Question: Ok, my previous question/setup had too many variables, so I'm stripping this down to it's bare bones components.
Given the code below using StructureMap3...
'''
//IoC setup
For<HttpContextBase>().UseSpecial(x => x.ConstructedBy(y => HttpContext.Current != null ? new HttpContextWrapper(HttpContext.Current) : null ));
For<ICurrentUser>().Use<CurrentUser>();
//Classes used
public class CurrentUser : ICurrentUser
{
public CurrentUser(HttpContextBase httpContext)
{
if (httpContext == null) return;
if (httpContext.User == null) return;
var user = httpContext.User;
if (!user.Identity.IsAuthenticated) return;
UserId = httpContext.User.GetIdentityId().GetValueOrDefault();
UserName = httpContext.User.Identity.Name;
}
public Guid UserId { get; set; }
public string UserName { get; set; }
}
public static class ClaimsExtensionMethods
public static Guid? GetIdentityId(this IPrincipal principal)
{
//Account for possible nulls
var claimsPrincipal = principal as ClaimsPrincipal;
if (claimsPrincipal == null)
return null;
var claimsIdentity = claimsPrincipal.Identity as ClaimsIdentity;
if (claimsIdentity == null)
return null;
var claim = claimsIdentity.FindFirst(x => x.Type == ClaimTypes.NameIdentifier);
if (claim == null)
return null;
//Account for possible invalid value since claim values are strings
Guid? id = null;
try
{
id = Guid.Parse(claim.Value);
}
catch (ArgumentNullException) { }
catch (FormatException) { }
return id;
}
}
'''
How is this possible in the Watch window?

---
I have a ISecurityService that I use to obtain verify some things when a user requests a page. This service depends on a small interface that I've called ICurrentUser. The class implementation is pretty plain, really it could be a struct.'''
public interface ICurrentUser
{
Guid UserId { get; }
string UserName { get; }
}
'''
This is obtained via dependency injection using the below code.'''
For<ICurrentUser>().Use(ctx => getCurrentUser(ctx.GetInstance<HttpContextBase>()));
For<HttpContextBase>().Use(() => getHttpContext());
private HttpContextBase getHttpContext()
{
return new HttpContextWrapper(HttpContext.Current);
}
private ICurrentUser getCurrentUser(HttpContextBase httpContext)
{
if (httpContext == null) return null;
if (httpContext.User == null) return null; // <---
var user = httpContext.User;
if (!user.Identity.IsAuthenticated) return null;
var personId = user.GetIdentityId().GetValueOrDefault();
return new CurrentUser(personId, ClaimsPrincipal.Current.Identity.Name);
}
'''
When a request comes in, my site wide authentication happens first, which depends on 'ISecurityService'. This happens inside of OWIN and appears to occur before 'HttpContext.User' has been populated, so it's null, so be it.Later on, I have an ActionFilter that checks, via a 'ISecurityService', if the current user has agreed to the current version of the TermsOfUse for the site, if not they are redirected to the page to agree to them first.This all worked fine in structuremap 2.x. For my migration to StructureMap3 I've installed the Nuget package StructureMap.MVC5 to help speed things up for me.When my code gets to the line in my ActionFilter for checking the terms of use I have this.'''
var securityService = DependencyResolver.Current.GetService<ISecurityService>();
agreed = securityService.CheckLoginAgreedToTermsOfUse();
'''
Inside of 'CheckLoginAgreedToTermsOfUse()', my instance of 'CurrentUser' is null. Even though it would hazve succeeded, and my breakpoint inside of getCurrentUser() never seems to be hit. Its almost as if it's a foregone conclusion, since it was null the last time , even though it would have resolved this time.'getCurrentUser()''ISecurityService''.LifecycleIs<UniquePerRequestLifecycle>()''ICurrentUser'
UPDATE:
Ok so just a heads up, I've started using the method accepted below, and while it has worked great so far, it didn't resolve my core problem. Turns out the new 'StructureMap.MVC5', based on 'StructureMap3', uses NestedContainers. Which scope their requests to the lifetime of the NestedContainer, regardless of the default being Transient. So when I requested 'HttpContextBase' for the first time, it will then return that same instance for the rest of the request (even though later on in the request lifespan, the context has changed. You need to either not use NestedContainer (which, as I understand it will complicate things ASP.NET vNext), or you explicitly set the lifecycle of the 'For<>().Use<>()' mapping to give you a new instance per request. Note that this scoping per NestedContainer causes problems with Controllers as well in MVC. While the 'StructureMap.MVC5' package handles this with a 'ControllerConvention', it does not handle Views, and recursive views or views used multiple times will likely cause you problems as well. I'm still looking for a permanent fix for the Views problem, for the moment I've reverted to the 'DefaultContainer'.
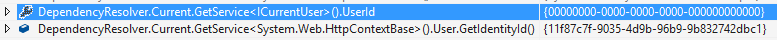
Answer: I haven't worked with OWIN, but when hosting in IIS integrated mode the HttpContext is not populated until after the HttpApplication.Start event is complete. In terms of DI, this means that you cannot rely on using properties of HttpContext in any constructor.
This makes sense if you think about it because the application should be initialized outside of any individual user context.
To get around this, you could inject an abstract factory into your ICurrentUser implementation and to use a Singleton pattern to access it, which guarantees HttpContext won't be accessed until it is populated.
'''
public interface IHttpContextFactory
{
HttpContextBase Create();
}
public class HttpContextFactory
: IHttpContextFactory
{
public virtual HttpContextBase Create()
{
return new HttpContextWrapper(HttpContext.Current);
}
}
public class CurrentUser // : ICurrentUser
{
public CurrentUser(IHttpContextFactory httpContextFactory)
{
// Using a guard clause ensures that if the DI container fails
// to provide the dependency you will get an exception
if (httpContextFactory == null) throw new ArgumentNullException("httpContextFactory");
this.httpContextFactory = httpContextFactory;
}
// Using a readonly variable ensures the value can only be set in the constructor
private readonly IHttpContextFactory httpContextFactory;
private HttpContextBase httpContext = null;
private Guid userId = Guid.Empty;
private string userName = null;
// Singleton pattern to access HTTP context at the right time
private HttpContextBase HttpContext
{
get
{
if (this.httpContext == null)
{
this.httpContext = this.httpContextFactory.Create();
}
return this.httpContext;
}
}
public Guid UserId
{
get
{
var user = this.HttpContext.User;
if (this.userId == Guid.Empty && user != null && user.Identity.IsAuthenticated)
{
this.userId = user.GetIdentityId().GetValueOrDefault();
}
return this.userId;
}
set { this.userId = value; }
}
public string UserName
{
get
{
var user = this.HttpContext.User;
if (this.userName == null && user != null && user.Identity.IsAuthenticated)
{
this.userName = user.Identity.Name;
}
return this.userName;
}
set { this.userName = value; }
}
}
'''
Personally, I would make the UserId and UserName properties readonly, which would simplify the design and ensure they don't get hijacked elsewhere in the application. I would also make an IClaimsIdentityRetriever service that is injected into the constructor of ICurrentUser instead of retrieving the claims Id in an extension method. Extension methods go against the grain of DI and are generally only useful for tasks that are guaranteed not to have any dependencies (such as string or sequence manipulation). The loose coupling of making it a service also means you can easily swap or extend the implementation.
Of course, this implies that you cannot call the UserId or UserName properties of your CurrentUser class in any constructor as well. If any other class depends on ICurrentUser, you may also need an ICurrentUserFactory in order to safely use it.
Abstract factory is a lifesaver when dealing with difficult-to-inject dependencies and solves a host of problems including this one.